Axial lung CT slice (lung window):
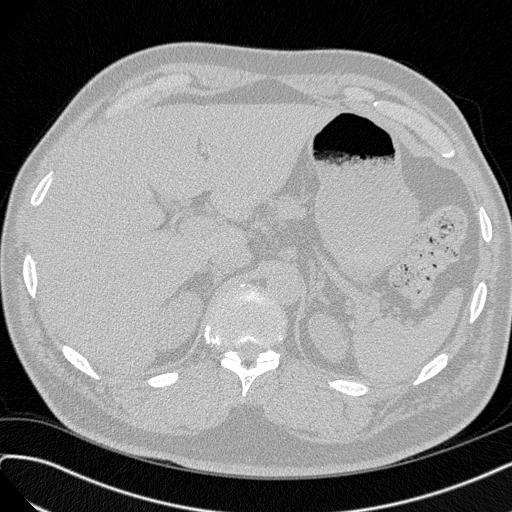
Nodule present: no